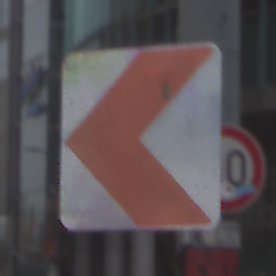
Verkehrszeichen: RichtungstafelnInKurvenKleinRechts
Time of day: MorningAfternoon
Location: Outdoor (Urban)
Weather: Overcast
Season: NotSpecified
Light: Natural